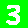
Digit: 3